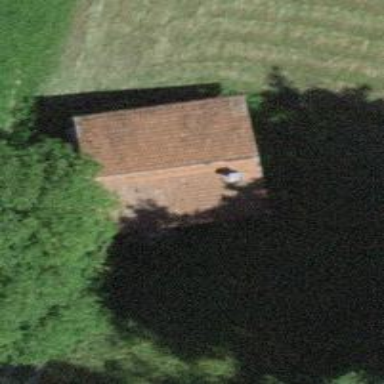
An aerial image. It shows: Barn.